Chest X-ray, PA view. Patient: 45 years old, sex M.
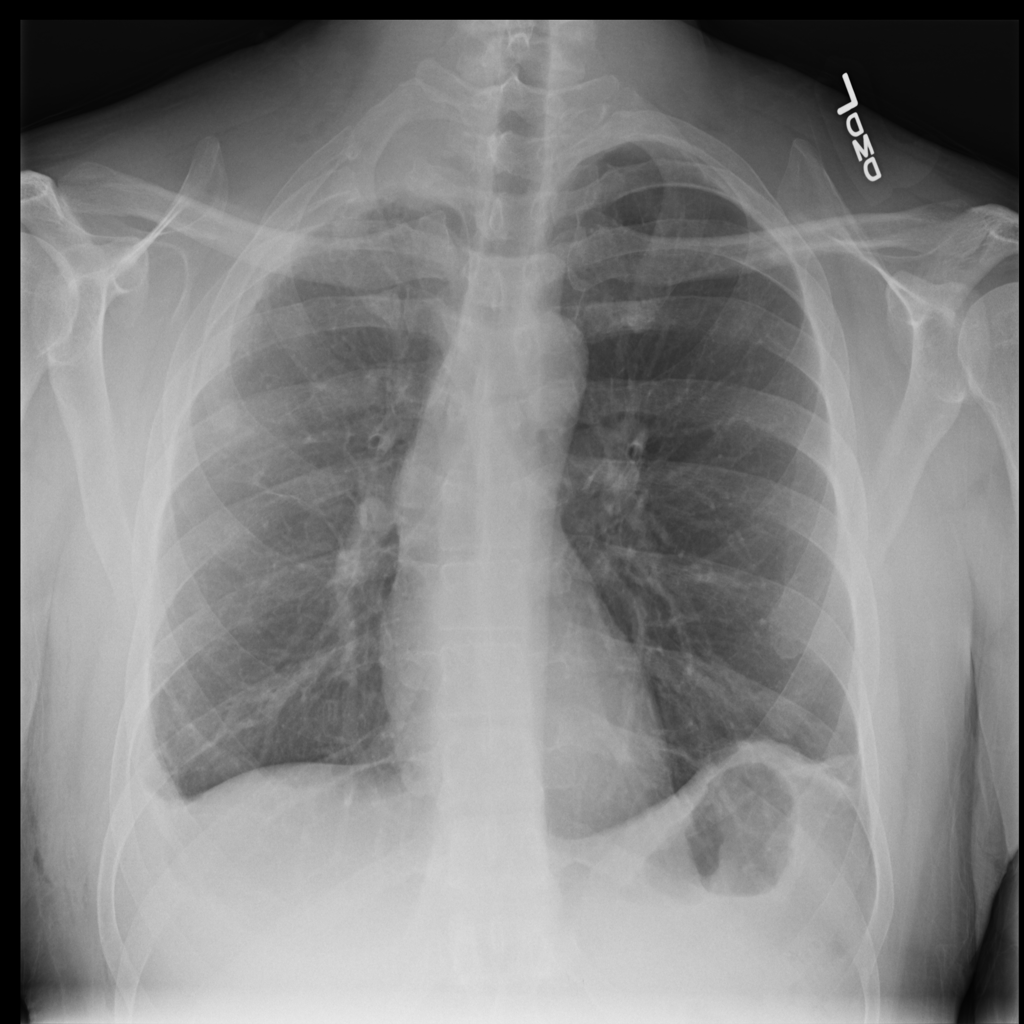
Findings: No Finding